Aerial crown-view tile of a tropical tree (Barro Colorado Island, Panama), acquired 20250616:
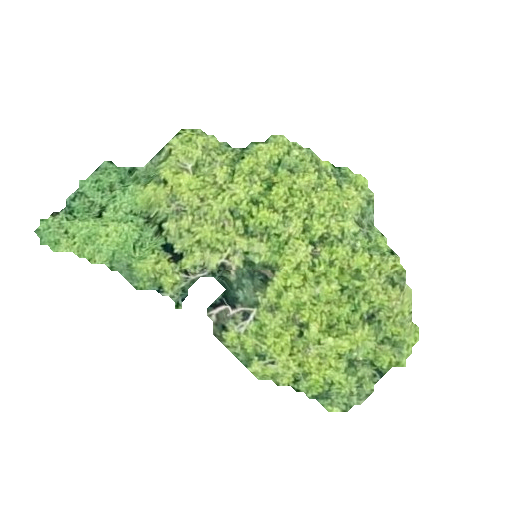
Species: Guarea guidonia
GBIF accepted scientific name: Guarea guidonia
Crown area: 87.061 m²